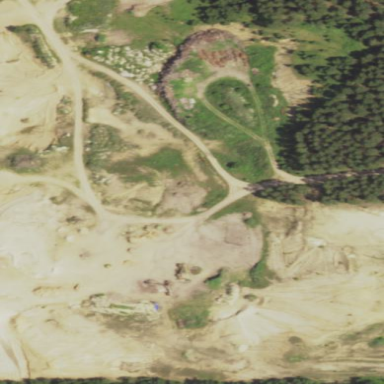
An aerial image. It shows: Quarry area.